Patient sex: F
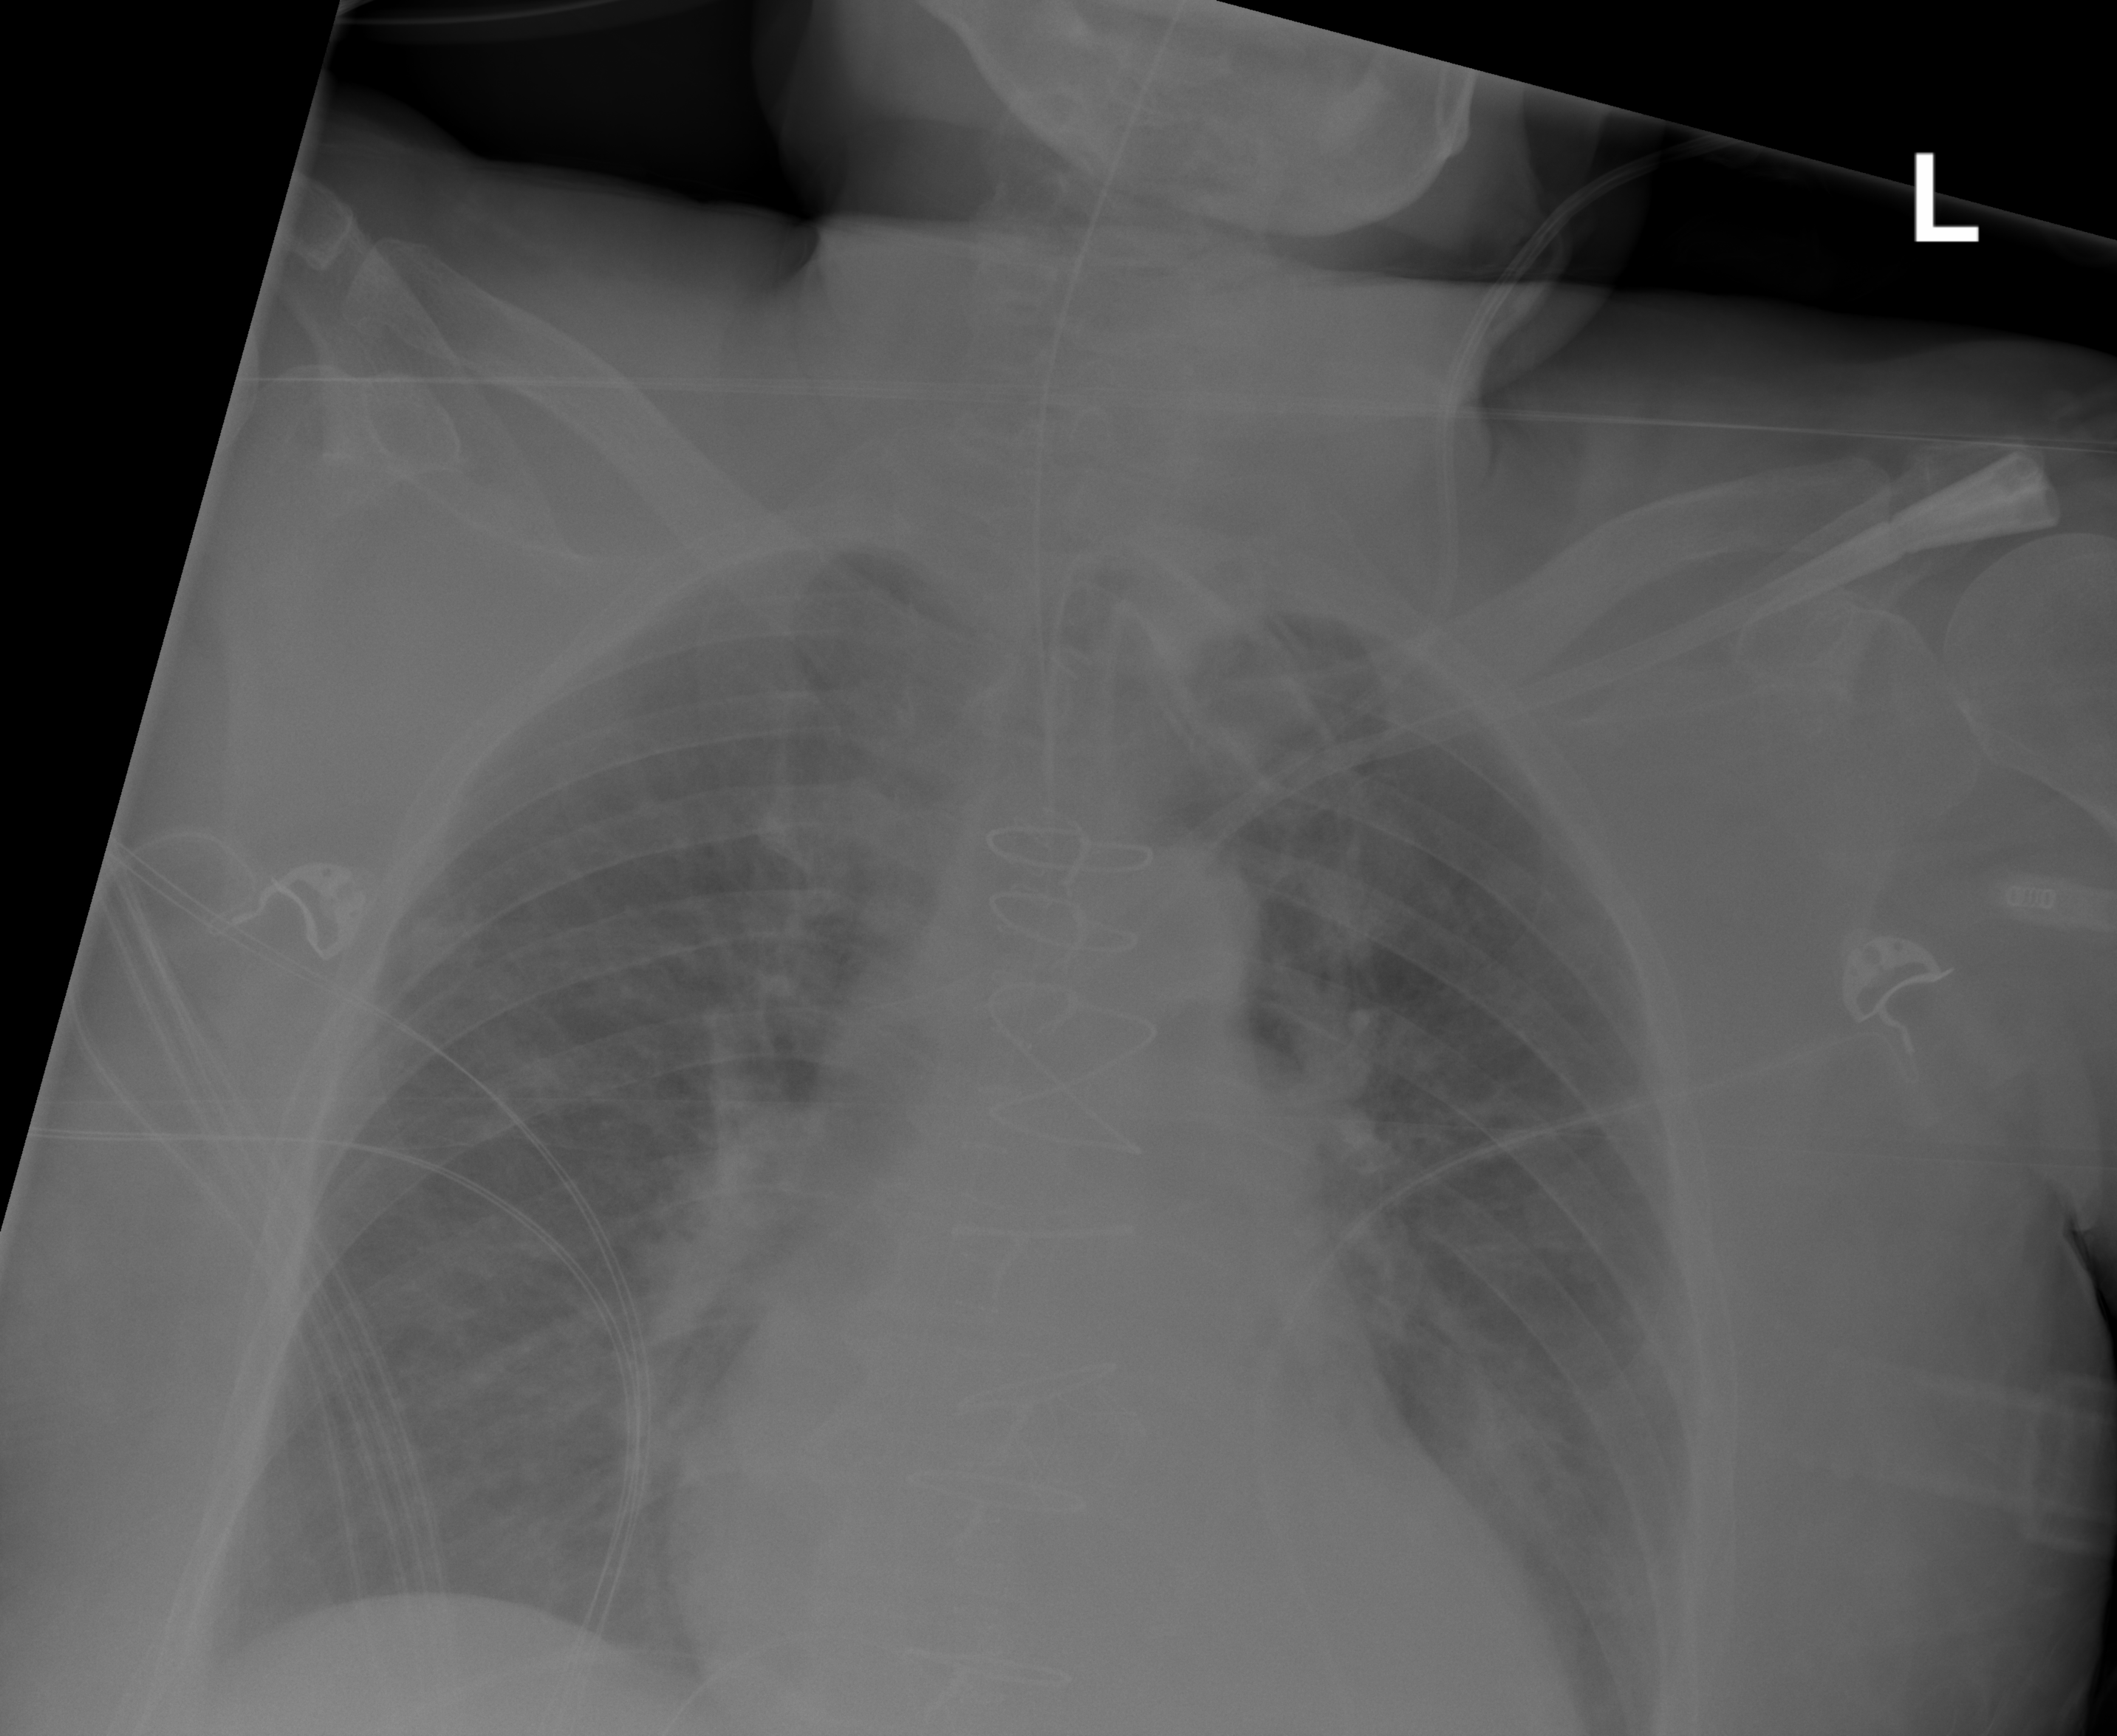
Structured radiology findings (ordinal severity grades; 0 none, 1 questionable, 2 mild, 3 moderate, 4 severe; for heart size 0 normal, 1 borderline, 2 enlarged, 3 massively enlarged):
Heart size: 2
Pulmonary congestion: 2
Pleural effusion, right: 0
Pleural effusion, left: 0
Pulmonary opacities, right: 2
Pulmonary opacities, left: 2
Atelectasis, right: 0
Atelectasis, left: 2